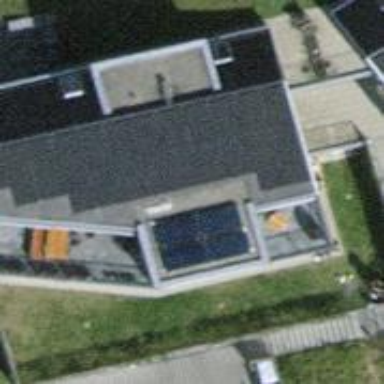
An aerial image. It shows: Small solar photovoltaic panel generator installed on roof.